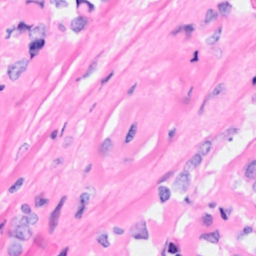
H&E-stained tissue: Breast